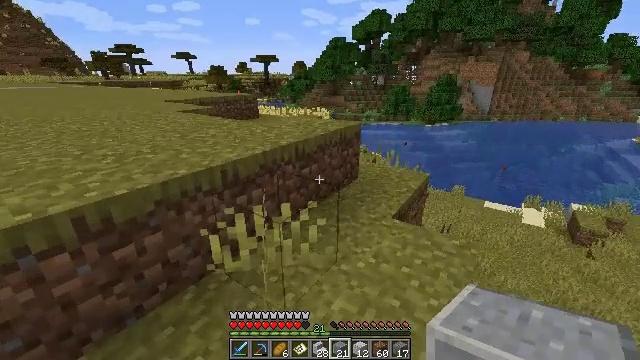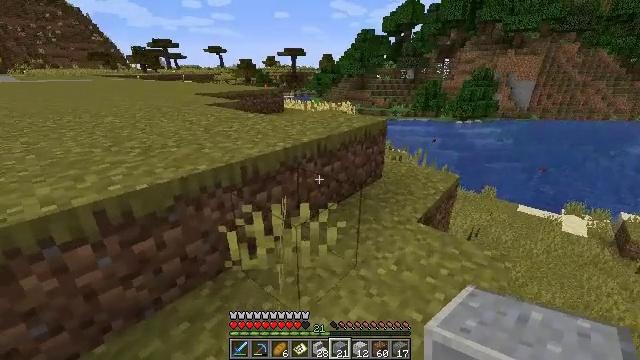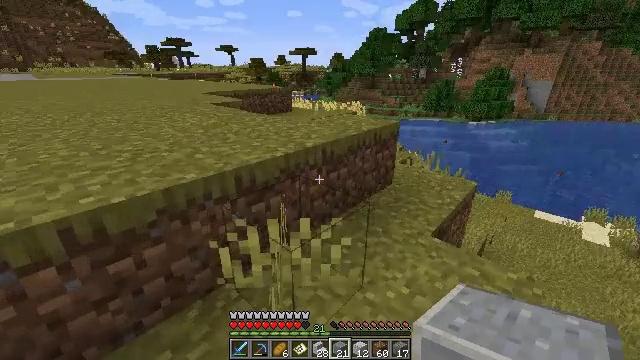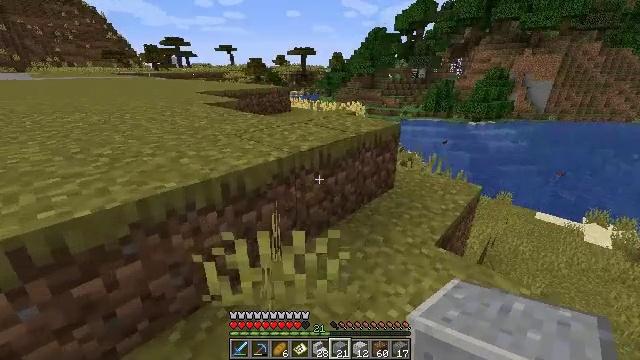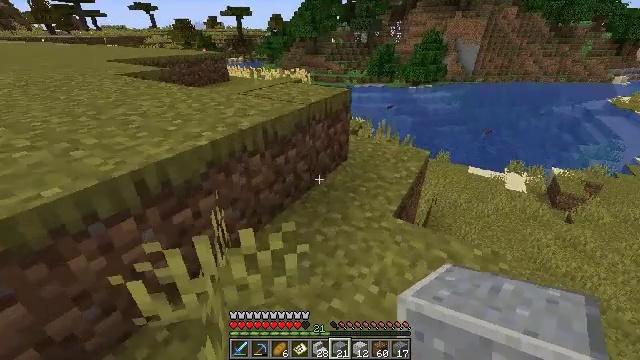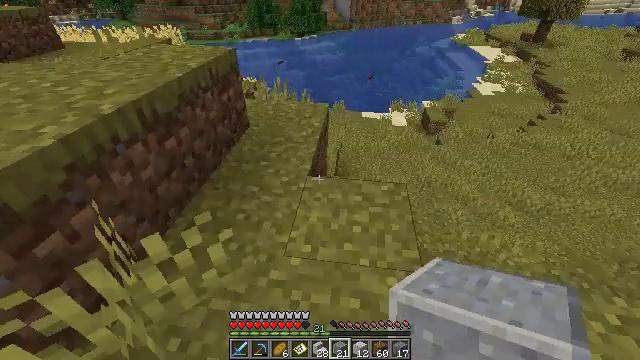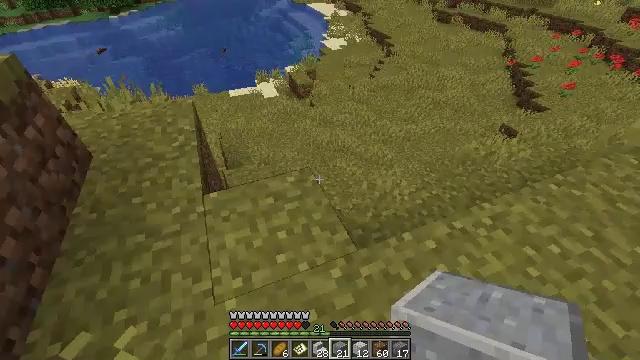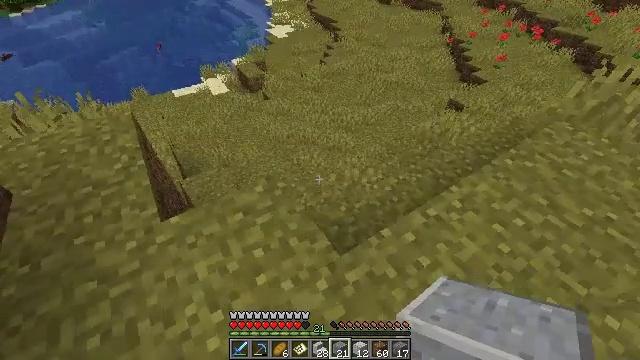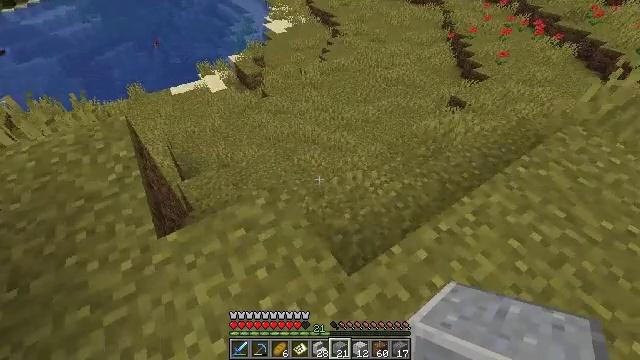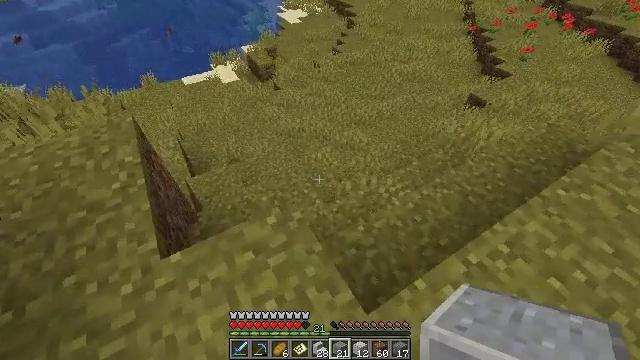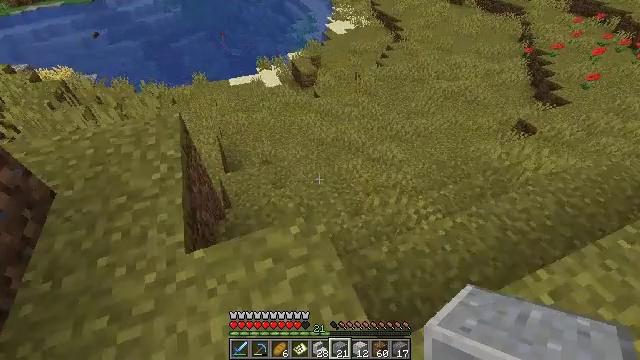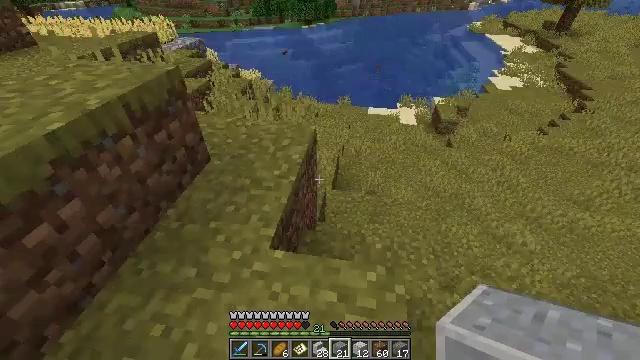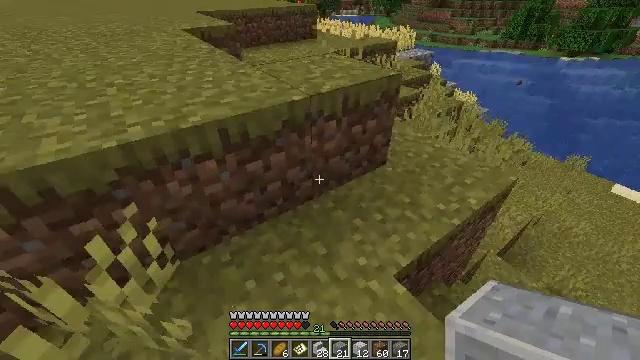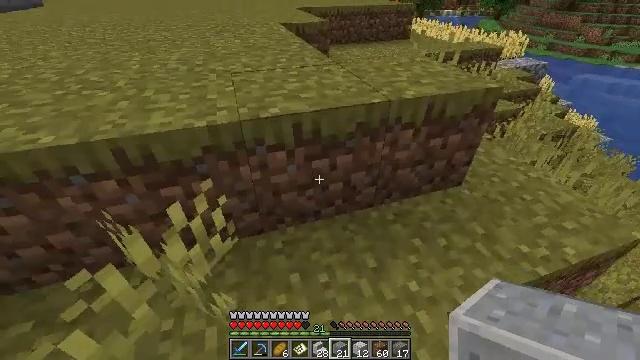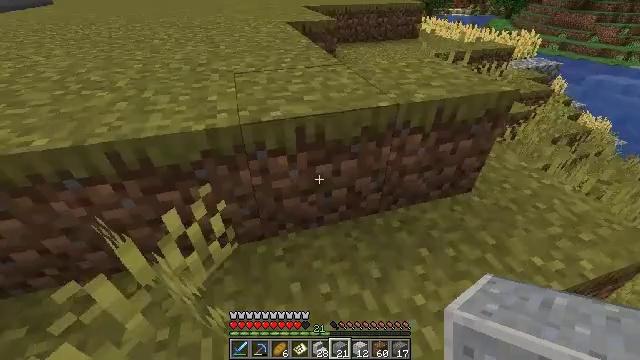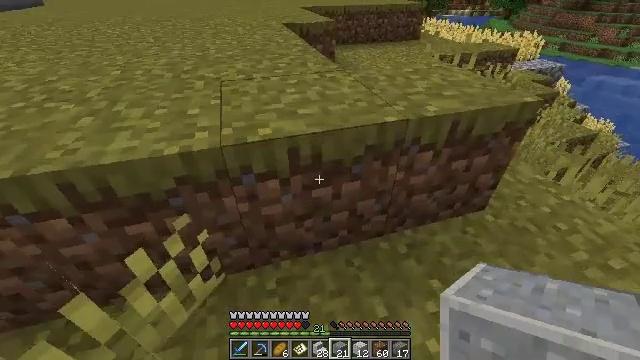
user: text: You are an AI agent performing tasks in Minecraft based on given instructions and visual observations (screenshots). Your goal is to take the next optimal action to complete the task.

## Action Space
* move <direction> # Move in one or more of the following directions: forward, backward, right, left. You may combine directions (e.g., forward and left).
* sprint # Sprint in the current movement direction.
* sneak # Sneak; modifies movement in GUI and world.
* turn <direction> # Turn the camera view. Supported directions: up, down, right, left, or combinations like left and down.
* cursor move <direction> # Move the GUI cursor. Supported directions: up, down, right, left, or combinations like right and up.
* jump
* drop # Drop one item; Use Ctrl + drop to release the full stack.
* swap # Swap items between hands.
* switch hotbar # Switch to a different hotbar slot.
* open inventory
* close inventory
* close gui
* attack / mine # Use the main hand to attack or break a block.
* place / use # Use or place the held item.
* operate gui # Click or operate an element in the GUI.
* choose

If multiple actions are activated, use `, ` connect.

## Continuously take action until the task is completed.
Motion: motion action
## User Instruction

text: Break the polished andesite block.
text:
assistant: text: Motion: move forward, turn left and down
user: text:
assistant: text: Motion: move forward, turn left
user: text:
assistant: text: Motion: move forward
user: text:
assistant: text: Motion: move forward, turn right and down
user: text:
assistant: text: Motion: move forward, turn right and down
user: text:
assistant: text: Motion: move forward, turn right and down
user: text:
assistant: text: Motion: move forward, turn right and down
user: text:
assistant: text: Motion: move forward
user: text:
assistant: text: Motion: move forward, turn left and down
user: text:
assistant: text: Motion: turn left and up
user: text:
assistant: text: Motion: turn left and up
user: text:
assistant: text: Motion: move forward, turn left and up
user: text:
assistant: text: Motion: move forward, turn left
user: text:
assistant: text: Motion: move forward, turn left
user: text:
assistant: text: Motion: move forward
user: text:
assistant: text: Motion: move forward, turn right and up
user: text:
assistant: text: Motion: move forward, turn up
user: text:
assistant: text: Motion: move forward, turn left and up, jump
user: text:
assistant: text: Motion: move forward, turn up, jump
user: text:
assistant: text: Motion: move forward, turn up, jump
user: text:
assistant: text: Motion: move forward, turn right and up, jump
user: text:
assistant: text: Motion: move forward, jump
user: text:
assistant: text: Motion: move forward
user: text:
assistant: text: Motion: move forward, turn down
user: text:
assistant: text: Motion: move forward
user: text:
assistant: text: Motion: turn right
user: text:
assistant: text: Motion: turn down
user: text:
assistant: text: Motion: turn down
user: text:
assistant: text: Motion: no_op
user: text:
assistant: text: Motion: turn left and up